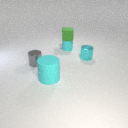
small cyan rubber cylinder below small green rubber cube